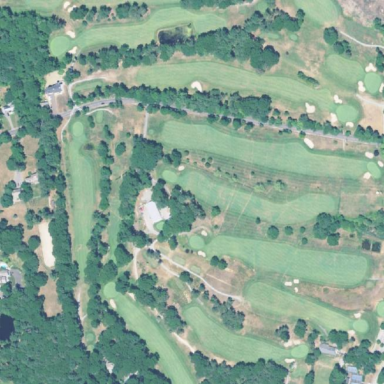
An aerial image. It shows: Golf course.